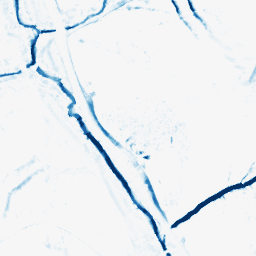
Category: morphological
Decomposition family: morphological_diamond
Decomposition parameters: operation: closing
radius: 5
Upsampling method: quintic
Upsampling parameters: scale: 2
Upsampling scale: 2